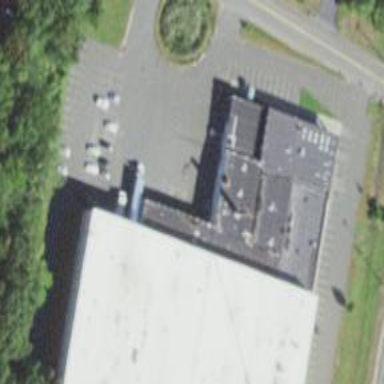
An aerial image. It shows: School.